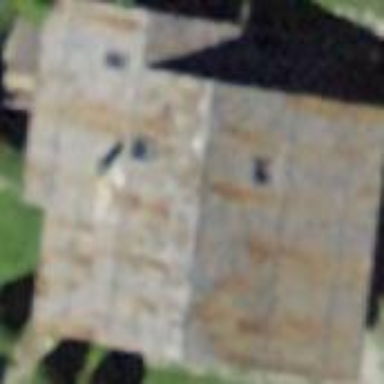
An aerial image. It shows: Chalet building.